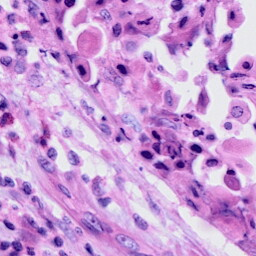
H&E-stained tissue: Cervix